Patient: sex M, age 54
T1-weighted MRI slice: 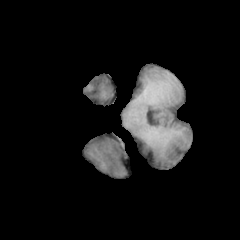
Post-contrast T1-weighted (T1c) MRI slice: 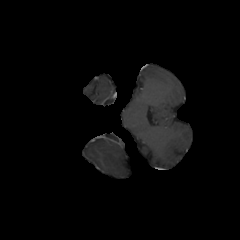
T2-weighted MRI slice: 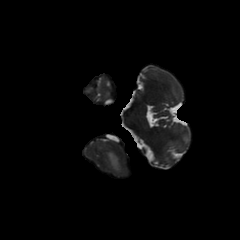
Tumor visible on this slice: yes
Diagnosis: Glioblastoma, IDH-wildtype
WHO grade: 4